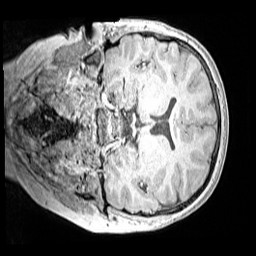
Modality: MP2RAGE
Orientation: coronal
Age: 10
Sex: male
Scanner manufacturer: siemens
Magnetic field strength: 3 T
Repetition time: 4 s
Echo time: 0.00299 s